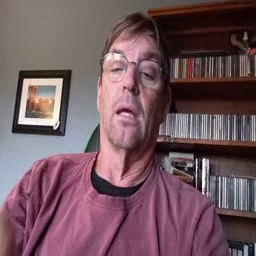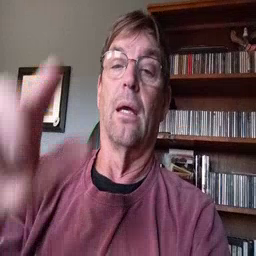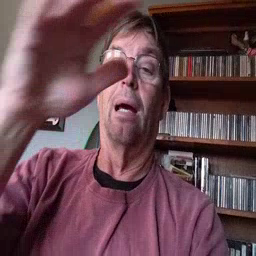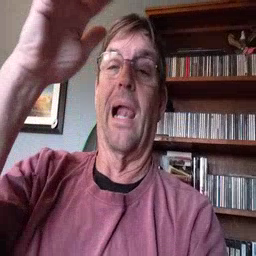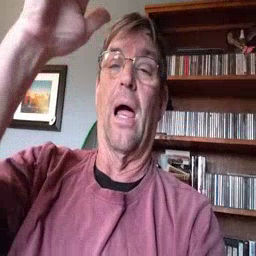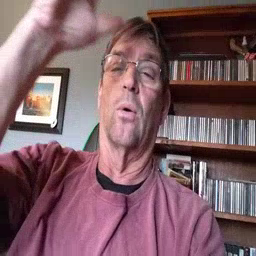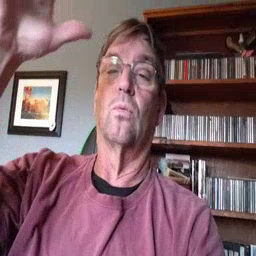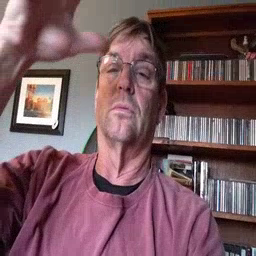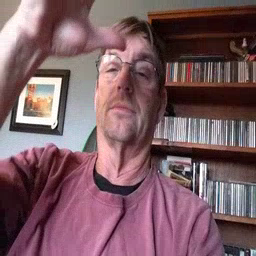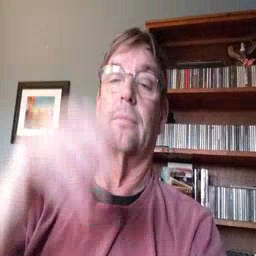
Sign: cloud